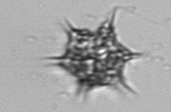
Label: Dictyocha